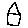
Label: house